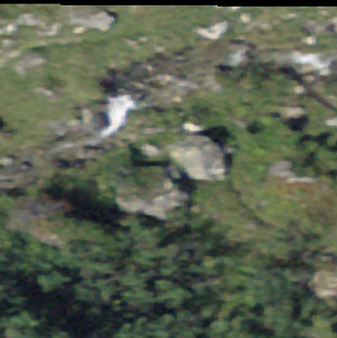
Label: bouldering_area